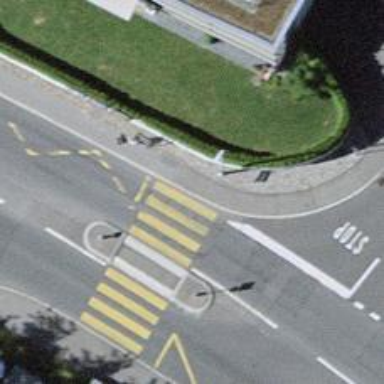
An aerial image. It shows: Kerb barrier.